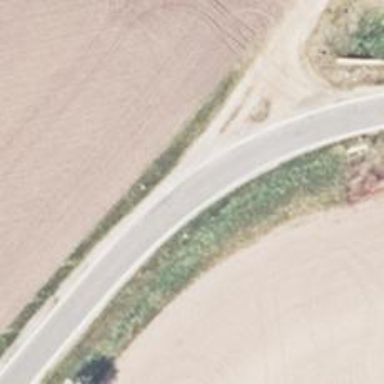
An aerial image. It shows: Tertiary road with asphalt surface.